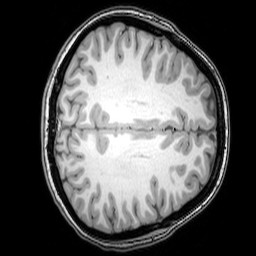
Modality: T1w
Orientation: axial
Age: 20
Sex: female
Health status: healthy
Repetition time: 0.081 s
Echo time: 0.037 s